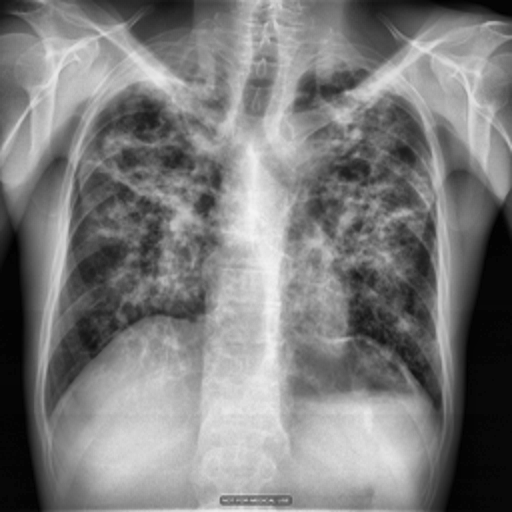
Finding: TUBERCULOSIS